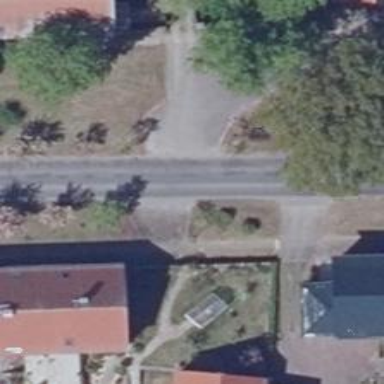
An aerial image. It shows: Secondary road with asphalt surface.